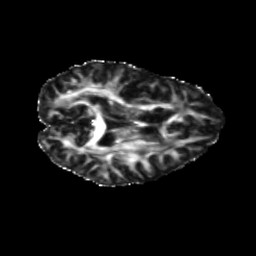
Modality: FA
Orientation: axial
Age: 40
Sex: female
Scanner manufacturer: siemens
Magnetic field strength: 3 T
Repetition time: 5.25 s
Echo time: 0.08 s